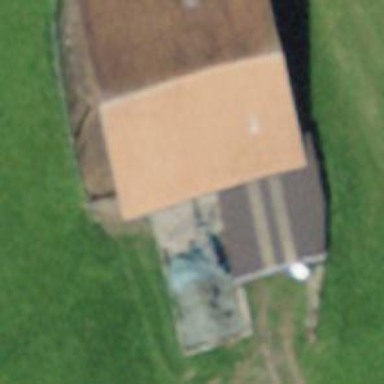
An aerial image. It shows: Barn.